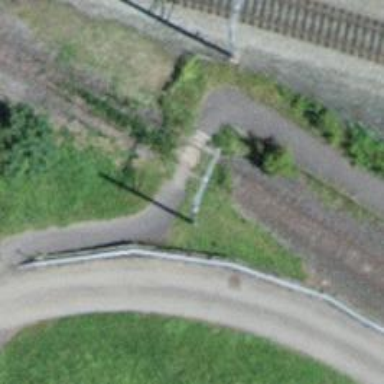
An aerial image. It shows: Level crossing with saltire markings.